Question: I got some Postgres table dumps from somebody using pgAdmin3 on Windows. (Blech.) First of all, it has a whole bunch of extra crap at the top of the file that I've had to get rid of-- things like "toc.dat" without comments, etc.
I've resorted to editing them by hand to get them in workable format to be imported, because as it stands they are somewhat garbled; for the most part I've succeeded, but when I open them in emacs, for example, they tend to be littered with the following character:
^@
and sometimes just alot of:
@@@

I haven't figured out how to remove them using sed or awk, mainly because I have no idea what they are (I don't think they are null characters) or even how to search for them in emacs. They show up as red for 'unprintable' characters. (Screenshot above.) They also don't seem to be printed to the terminal when I cat the file or when I open it in my OS X Text editor, but they certainly cause errors when I try to import the file in to postgres using
'''
psql mydatabase < table.backup
'''
unless I edit them all out.
Anybody have any idea of a good way to get rid of these short of editing them by hand? I've tried in place sed and also tried using tr, but to no effect-- perhaps I'm looking for the wrong thing. (As I'm sure you are aware, trying to google for '^@' is futile!)
Just was wondering if anybody had come across this at all because it's going to eat at me unless I figure it out...
Thanks!
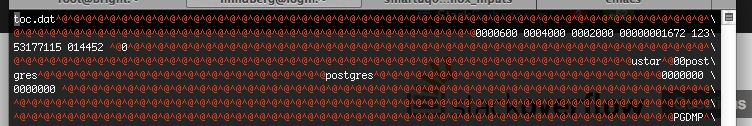
Answer: Those <URL>. You can remove them with:
'''
tr -d '' < file1 > file2
'''
where the -d parameter is telling 'tr' to <URL> 000.
I found the 'tr' command on <URL>, so some credit goes to them.
I might suggest acquiring access to a Windows machine (never thought I'd say that), loading the original dumps they gave you, and exporting in some other formats to see if you can avoid the problem altogether. Which to me seems safer than running any for of 'sed' or 'tr' on a database dump before importing. Good luck!